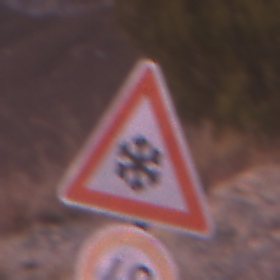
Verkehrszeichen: SchneeOderEisglaette
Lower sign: Geschwindigkeit40
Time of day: Dawn
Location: Outdoor (Nature)
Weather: PartlyCloudy
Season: NotSpecified
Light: Natural